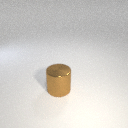
large brown metal cylinder